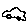
Label: car